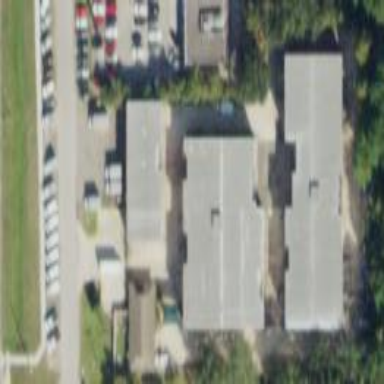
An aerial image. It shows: Commercial area with storage rental shop.